Question: I am working on c# winforms.
I have taken MonthPicker control on windows form.
I want to dispaly Thai Calendar regardless what culture is set on user's desktop machine as shown in below figure.

When user's machine culture is set to it shows .
when user's machine culture is set to it shows . I want .
I have tried with below line of code before but not getting desired output.
Is there any mistak that I am doing or Is there any other way to achive the same?
'''
system.Threading.Thread.CurrentThread.CurrentCulture = new System.Globalization.CultureInfo("th-TH");
System.Threading.Thread.CurrentThread.CurrentUICulture = new System.Globalization.CultureInfo("th-TH");
'''
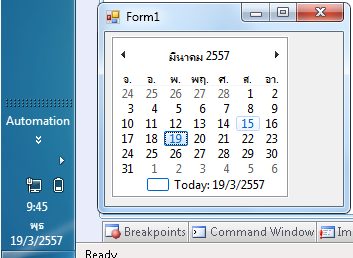
Answer: While it is mentioned in an <URL>, you may be dealing with the same issue it describes:
> This behavior occurs because the DateTimePicker control and the MonthCalendar control are Microsoft Windows common controls. Therefore, the operating system's user locale determines the user interface of these controls.
One way to check for this of course is to change your OS's user locale & see whether your 'MonthCalendar' follows the change.
I do not know of a way to work around the 'MonthCalendar' control's deference to the OS's user locale, but one possibility you might consider is an alternative, locale-aware calendar control.
For example, a <URL> calendar controls might also yield something.